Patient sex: F
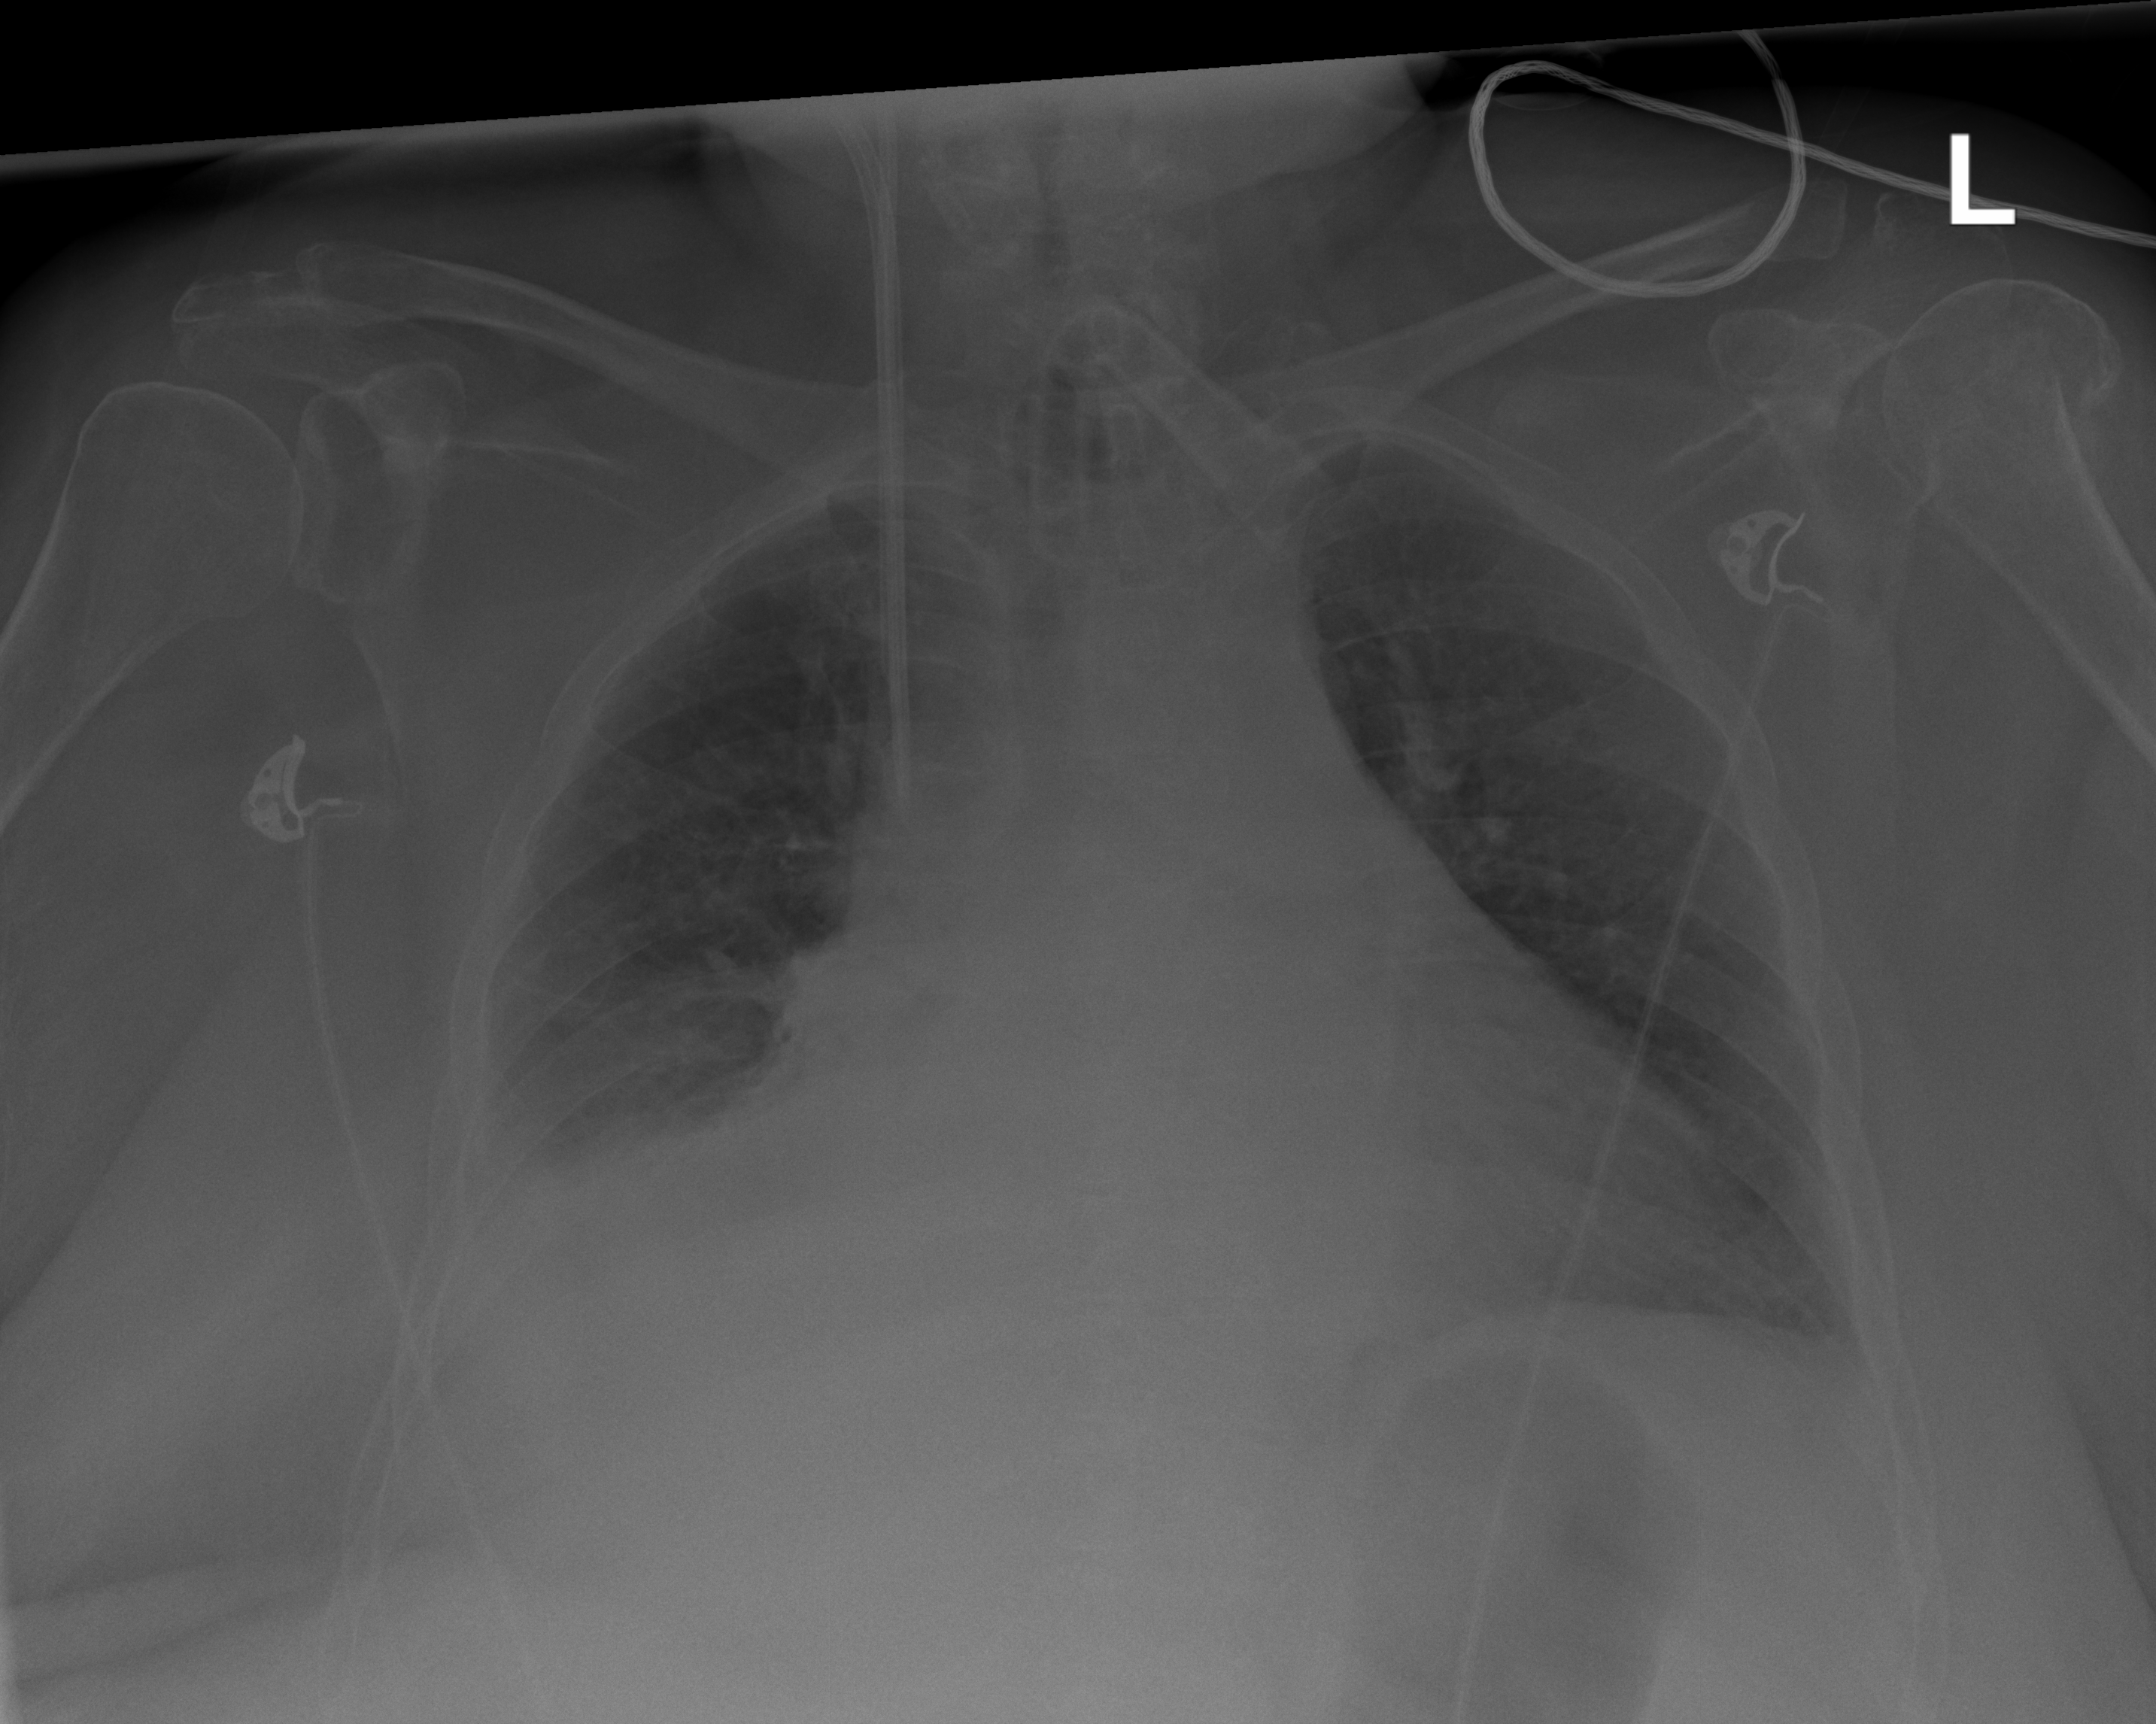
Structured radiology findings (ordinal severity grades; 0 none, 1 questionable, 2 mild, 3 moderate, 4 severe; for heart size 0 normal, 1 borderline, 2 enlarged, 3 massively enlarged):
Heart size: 2
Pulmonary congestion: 0
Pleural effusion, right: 2
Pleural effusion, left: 0
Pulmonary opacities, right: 0
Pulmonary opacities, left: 0
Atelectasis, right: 2
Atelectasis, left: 0